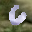
Label: 6